Field crop: tomato
Growth stage: 1
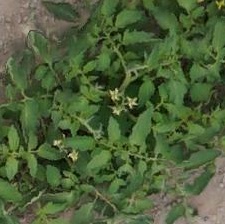
Species: tomato